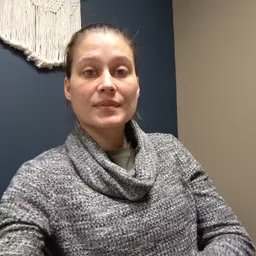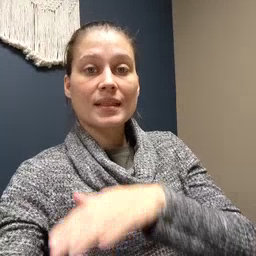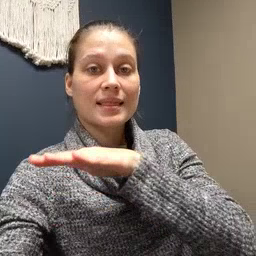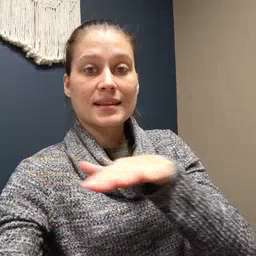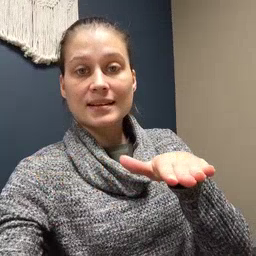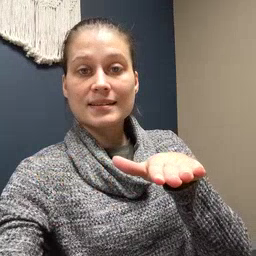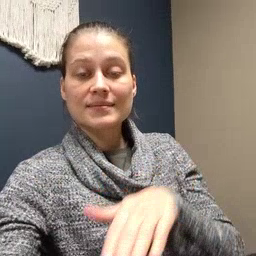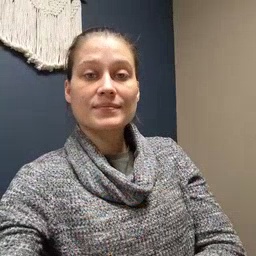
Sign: clean